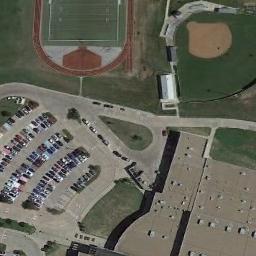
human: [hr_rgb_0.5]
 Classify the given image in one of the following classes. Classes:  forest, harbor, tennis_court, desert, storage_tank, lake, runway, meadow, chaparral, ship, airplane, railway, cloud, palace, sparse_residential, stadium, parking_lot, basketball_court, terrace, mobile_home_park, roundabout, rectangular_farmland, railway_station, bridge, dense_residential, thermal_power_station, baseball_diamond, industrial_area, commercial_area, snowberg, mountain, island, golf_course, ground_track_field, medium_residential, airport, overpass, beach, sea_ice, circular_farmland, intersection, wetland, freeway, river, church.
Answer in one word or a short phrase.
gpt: baseball_diamond